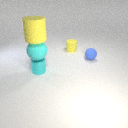
small blue rubber sphere to the right of small cyan metal cylinder